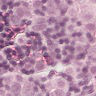
Metastatic tissue present: yes